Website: apple-inc
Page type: customer-info-address
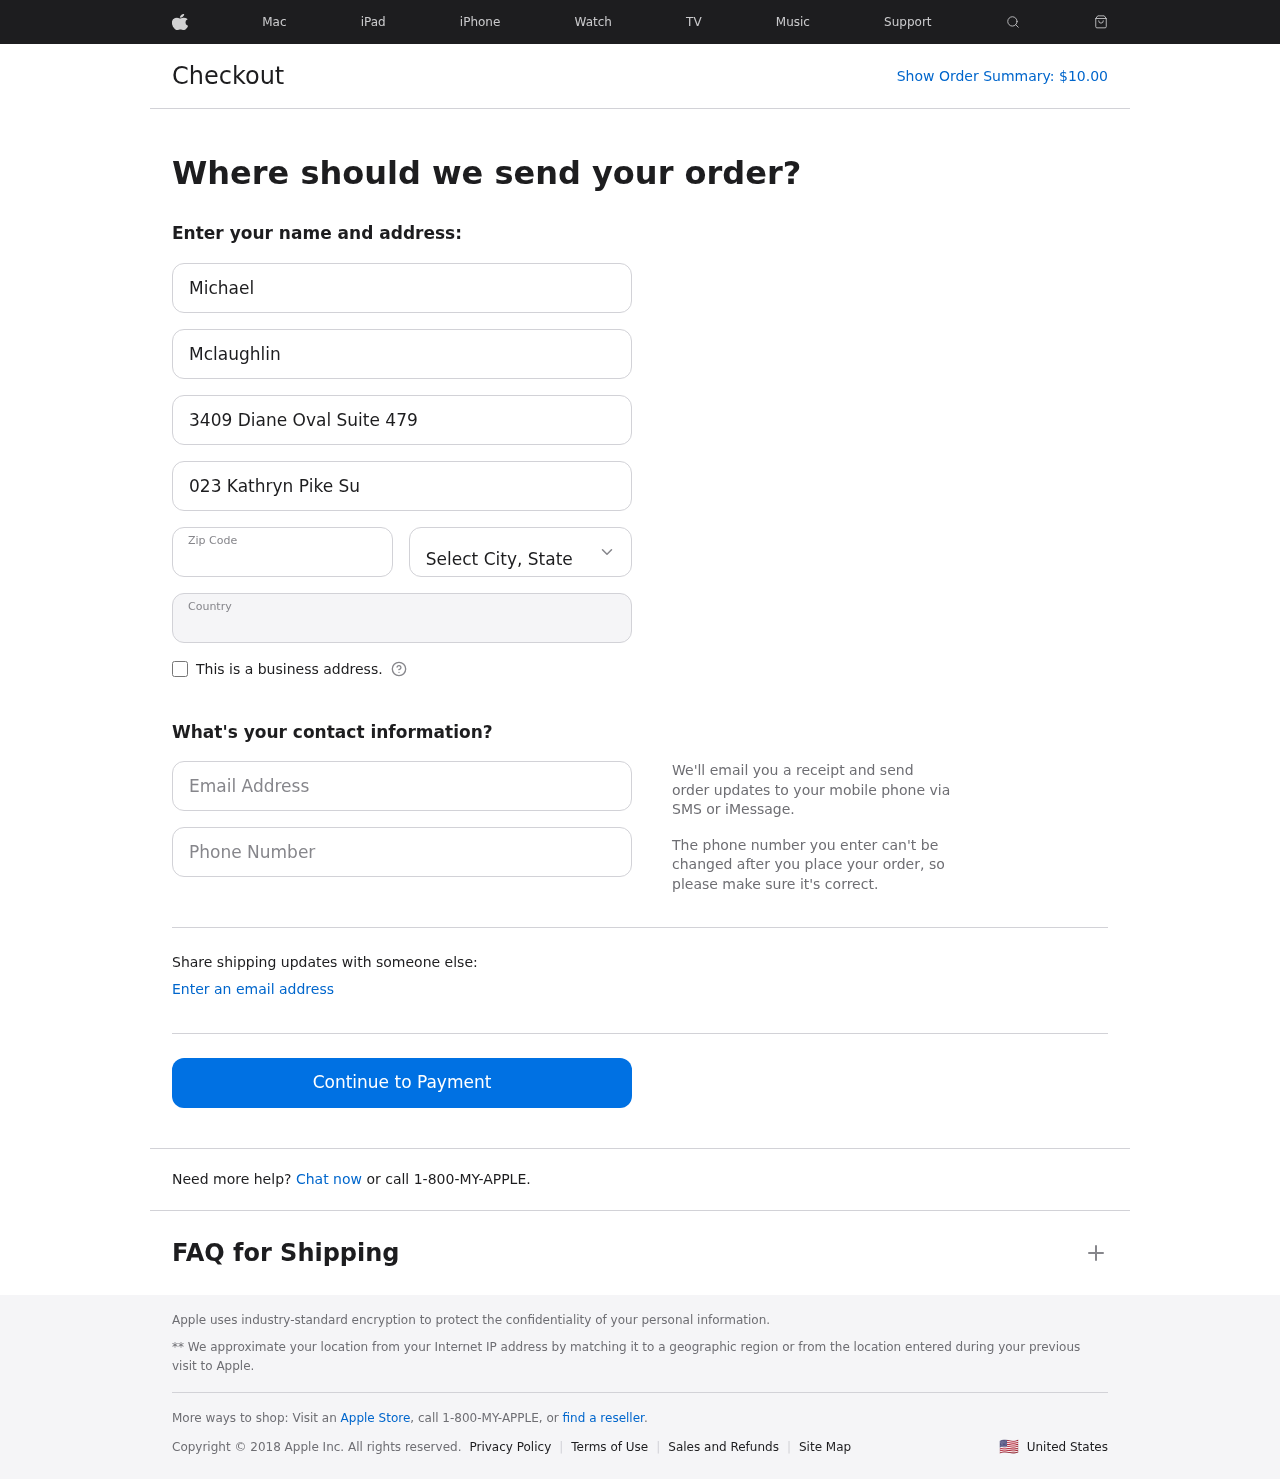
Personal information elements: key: PII_CITY_STATE
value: Annafurt, AK
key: PII_COUNTRY
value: United States
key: PII_EMAIL
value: mmclaughlin@gmail.com
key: PII_FIRSTNAME
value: Michael
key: PII_LASTNAME
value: Mclaughlin
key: PII_PHONE
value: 3246120771
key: PII_POSTCODE
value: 50932
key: PII_STREET
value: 3409 Diane Oval Suite 479
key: PII_STREET2
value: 023 Kathryn Pike Suite 206
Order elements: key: ORDER_TOTAL
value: $10.00